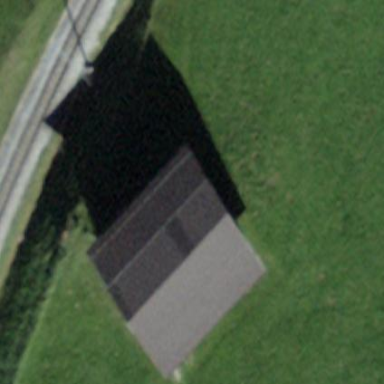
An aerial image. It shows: Barn.